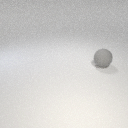
large gray rubber sphere